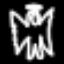
Label: angel